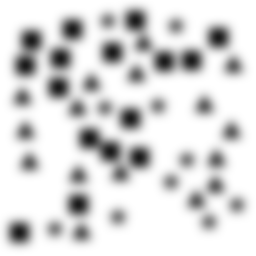
Squares: 16
Triangles: 16
Stars: 10
Total shapes: 42